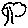
Label: tree